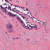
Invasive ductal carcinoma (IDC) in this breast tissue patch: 0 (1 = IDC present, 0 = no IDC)